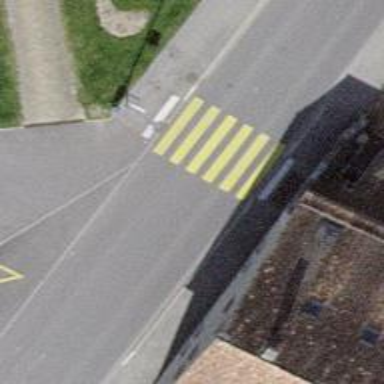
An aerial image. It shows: Marked crossing on the road.